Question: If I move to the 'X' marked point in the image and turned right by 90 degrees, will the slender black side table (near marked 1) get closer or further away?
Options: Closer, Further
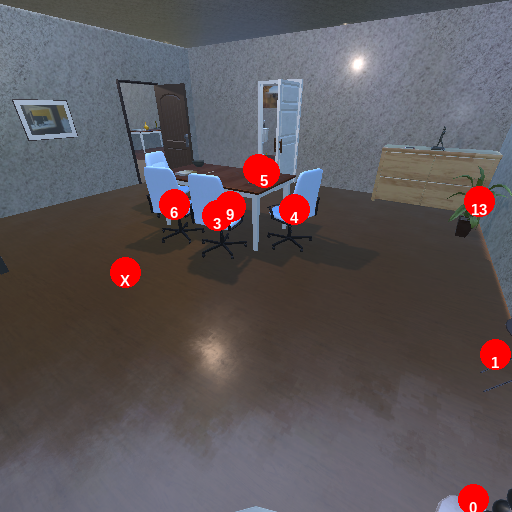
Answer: Closer